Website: crate-barrel
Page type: receipt
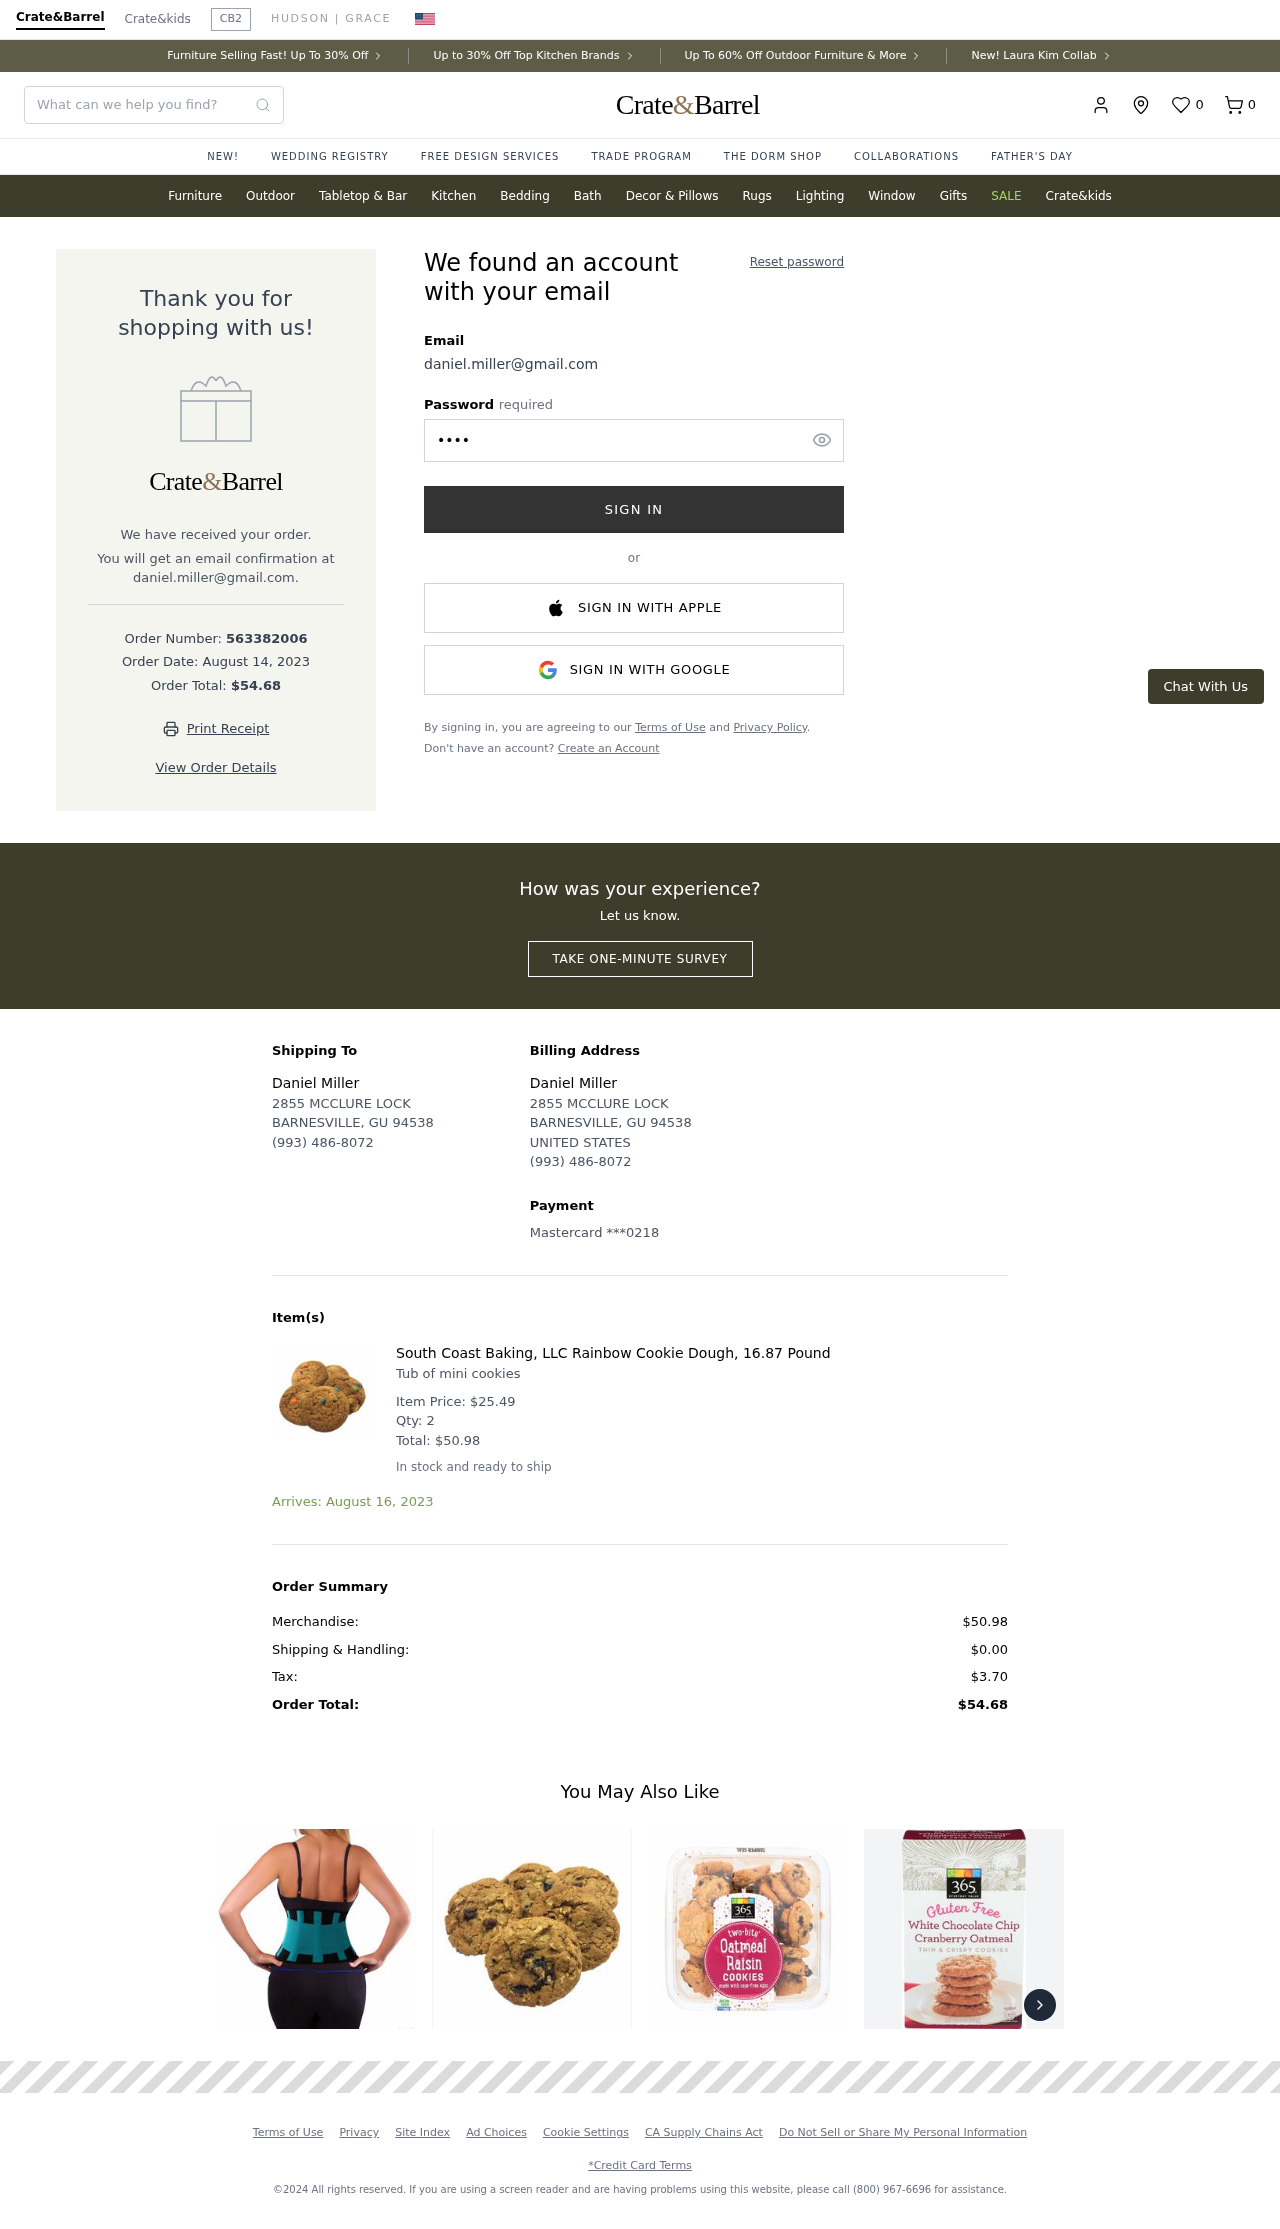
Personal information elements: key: PII_CARD_LAST4
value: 0218
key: PII_CARD_TYPE
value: Mastercard
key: PII_COUNTRY
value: UNITED STATES
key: PII_EMAIL
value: daniel.miller@gmail.com
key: PII_FULLNAME
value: Daniel Miller
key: PII_STREET
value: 2855 MCCLURE LOCK
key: PII_EMAIL2
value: daniel.miller@gmail.com
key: PII_CITY_STATE_ZIP
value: BARNESVILLE, GU 94538
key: PII_PHONE
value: (993) 486-8072
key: PII_FULLNAME2
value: Daniel Miller
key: PII_STREET2
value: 2855 MCCLURE LOCK
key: PII_POSTCODE
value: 94538
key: PII_STATE_ABBR
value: GU
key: PII_STATE
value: GU
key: PII_POSTCODE_FULL
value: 94538
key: PII_POSTCODE_NUMERIC
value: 94538
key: PII_PHONE2
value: (993) 486-8072
Product elements: key: PRODUCT1_DESC
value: Tub of mini cookies
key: PRODUCT1_NAME
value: South Coast Baking, LLC Rainbow Cookie Dough, 16.87 Pound
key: PRODUCT1_PRICE
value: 25.49
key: PRODUCT1_QUANTITY
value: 2
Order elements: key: ORDER_NUM_ITEMS
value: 0
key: ORDER_ID
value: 563382006
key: ORDER_DATE
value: August 14, 2023
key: ORDER_TOTAL
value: $54.68
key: ORDER_ITEM_TOTAL
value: $50.98
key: ORDER_DELIVERY_DATE
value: Arrives: August 16, 2023
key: ORDER_SUBTOTAL
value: $50.98
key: ORDER_SHIPPING_COST
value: $0.00
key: ORDER_TAX
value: $3.70
Search elements: key: HEADER_SEARCH
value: What can we help you find?
Other elements: key: FAVORITES_COUNT
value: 0